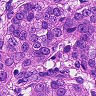
Metastatic tissue present: yes